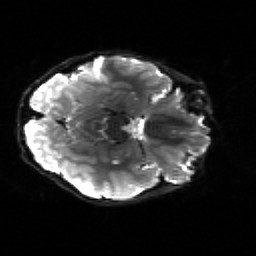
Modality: sbref
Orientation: axial
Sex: male
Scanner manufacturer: siemens
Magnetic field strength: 3 T
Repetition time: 5 s
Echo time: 0.071 s